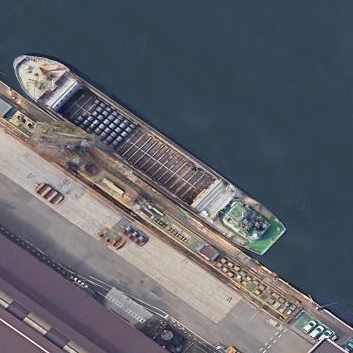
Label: Cargo_ship